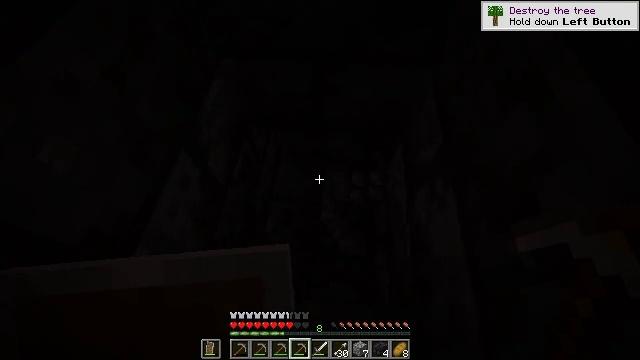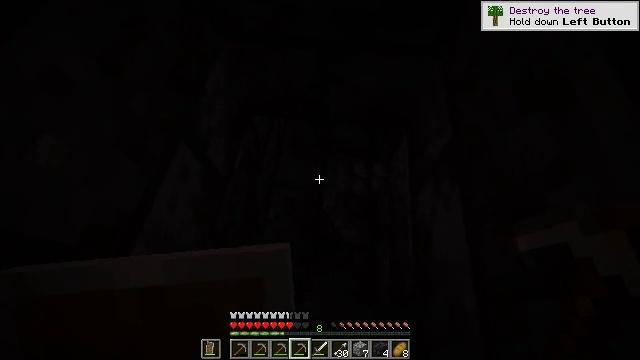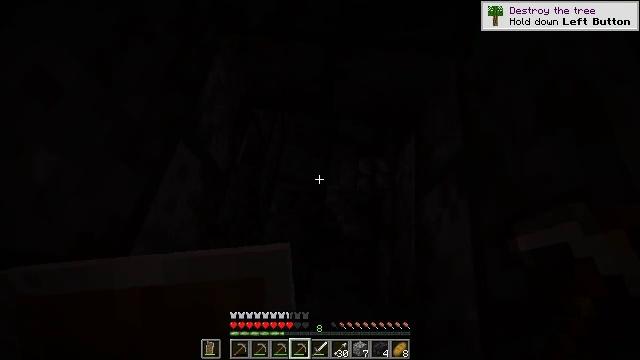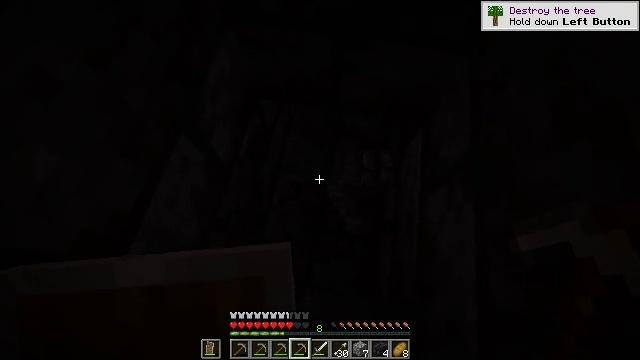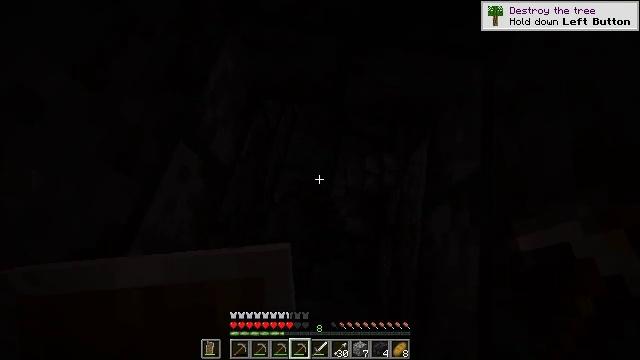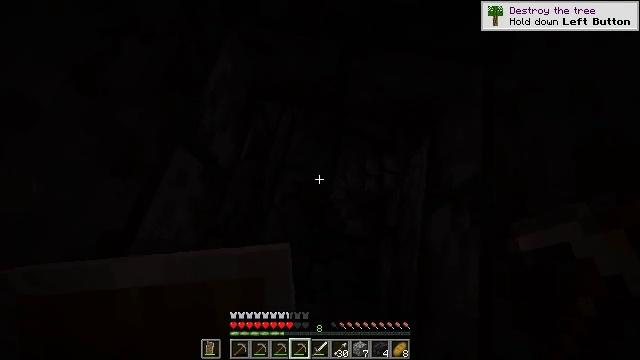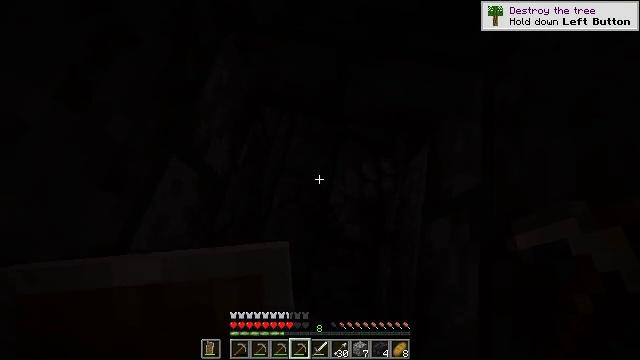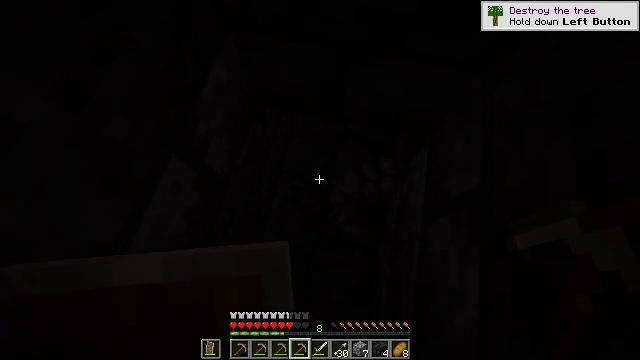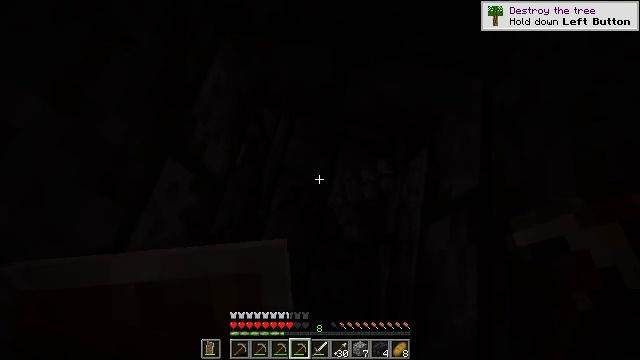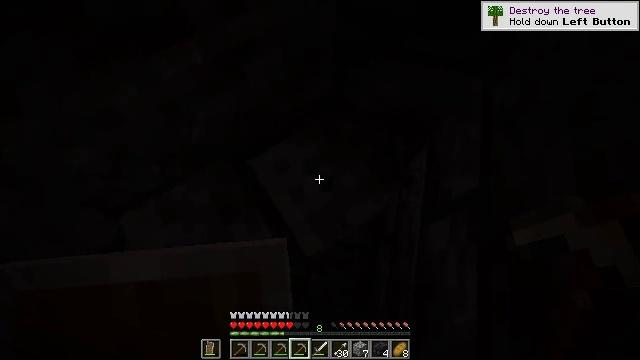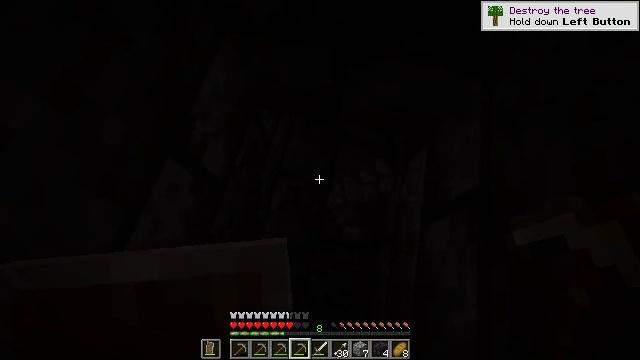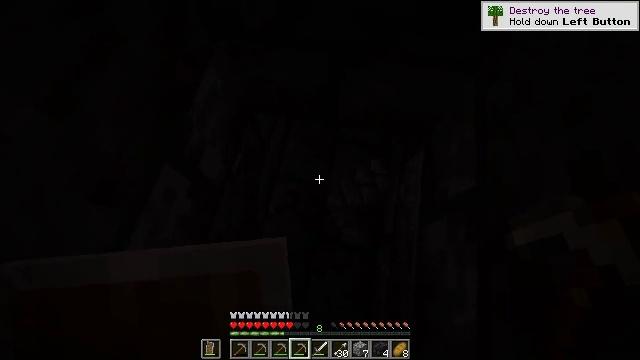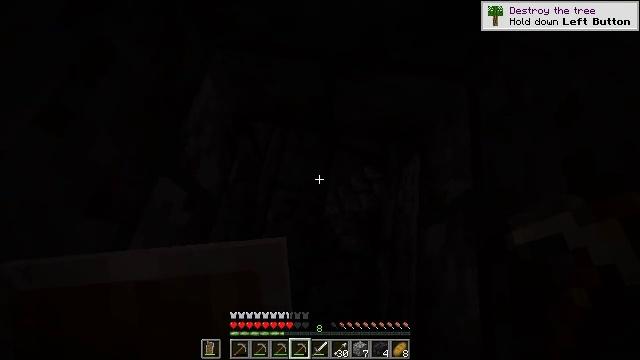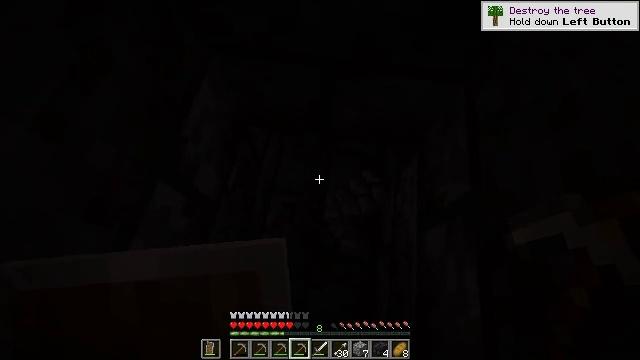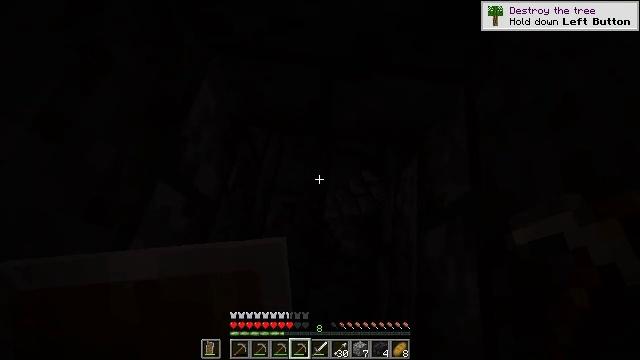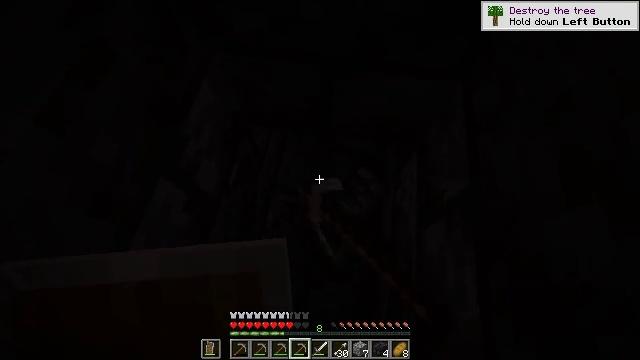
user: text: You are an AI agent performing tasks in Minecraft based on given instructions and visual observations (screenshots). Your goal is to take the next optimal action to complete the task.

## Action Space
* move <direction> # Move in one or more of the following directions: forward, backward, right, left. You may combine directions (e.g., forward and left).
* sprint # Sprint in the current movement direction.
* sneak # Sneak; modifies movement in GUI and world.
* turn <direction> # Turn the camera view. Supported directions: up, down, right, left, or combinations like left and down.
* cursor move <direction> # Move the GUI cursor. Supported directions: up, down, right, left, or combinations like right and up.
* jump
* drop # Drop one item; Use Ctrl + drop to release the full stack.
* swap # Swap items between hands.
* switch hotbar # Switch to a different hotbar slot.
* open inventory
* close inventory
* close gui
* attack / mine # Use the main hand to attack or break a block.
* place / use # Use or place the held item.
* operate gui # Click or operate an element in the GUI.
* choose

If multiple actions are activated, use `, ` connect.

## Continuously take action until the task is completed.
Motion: motion action
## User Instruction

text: Collect cracked polished blackstone bricks.
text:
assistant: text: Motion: move forward, sneak, turn left and down
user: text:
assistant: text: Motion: move forward, sneak, turn left and down
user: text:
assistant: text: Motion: move forward, sneak, turn left and down
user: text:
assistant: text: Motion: move forward, sneak, turn left and down
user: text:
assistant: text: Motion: sneak
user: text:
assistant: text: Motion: sneak
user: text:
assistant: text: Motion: sneak
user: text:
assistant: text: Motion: sneak
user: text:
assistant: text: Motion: sneak
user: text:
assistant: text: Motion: sneak
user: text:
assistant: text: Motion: sneak, turn right
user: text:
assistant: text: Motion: sneak, turn right and up
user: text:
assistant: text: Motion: sneak
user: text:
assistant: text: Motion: sneak, attack / mine
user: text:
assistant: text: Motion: move back, sneak, attack / mine
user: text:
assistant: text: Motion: move back, sneak, attack / mine
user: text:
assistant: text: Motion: move back, sneak, attack / mine
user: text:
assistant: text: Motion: move back, sneak, attack / mine
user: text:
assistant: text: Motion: move back, sneak, attack / mine
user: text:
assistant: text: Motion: move back, sneak, attack / mine
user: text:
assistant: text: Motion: move back, sneak, attack / mine
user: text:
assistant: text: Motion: move back, sneak, attack / mine
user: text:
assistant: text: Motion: move back, sneak, attack / mine
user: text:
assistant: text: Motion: sneak, attack / mine
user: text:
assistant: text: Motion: sneak, attack / mine
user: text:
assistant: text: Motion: sneak, attack / mine
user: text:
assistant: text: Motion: sneak, attack / mine
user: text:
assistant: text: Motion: sneak, attack / mine
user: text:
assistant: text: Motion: sneak, attack / mine
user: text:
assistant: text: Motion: sneak, attack / mine